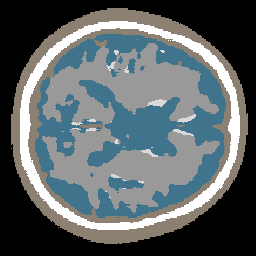
Label: no_lesion